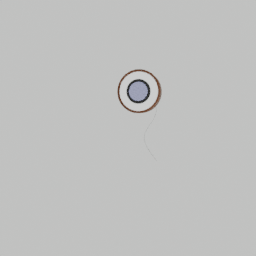
Label: lighting